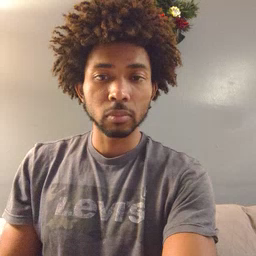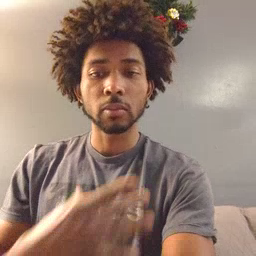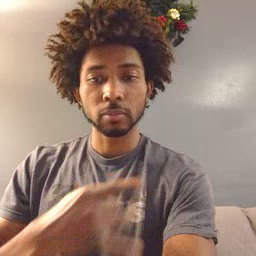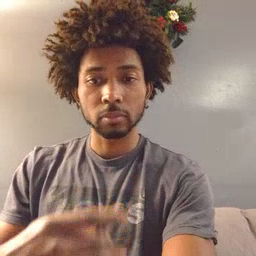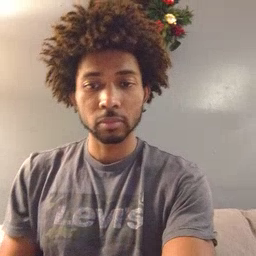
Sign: like